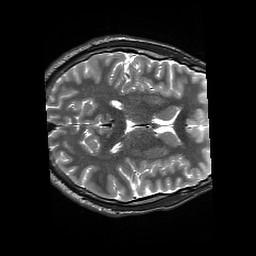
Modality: T2w
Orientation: axial
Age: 19
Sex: male